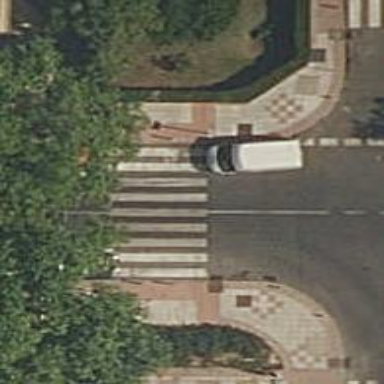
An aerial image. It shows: Uncontrolled crossing on the road.